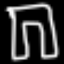
Label: pants